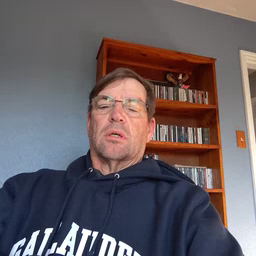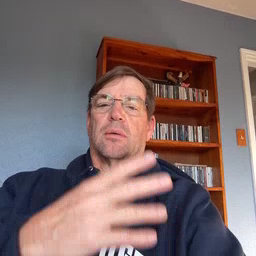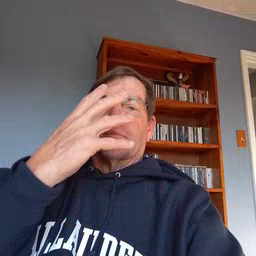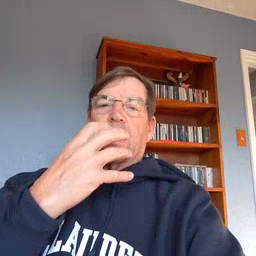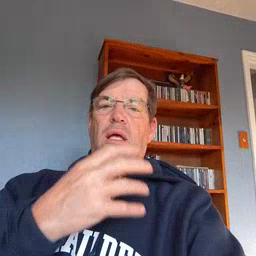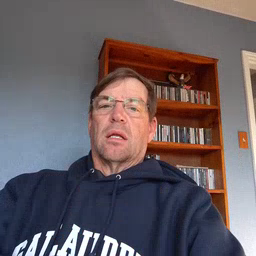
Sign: mad